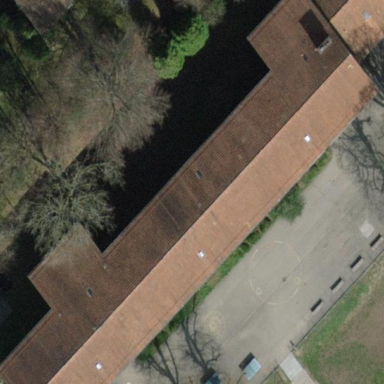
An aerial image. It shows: School building.